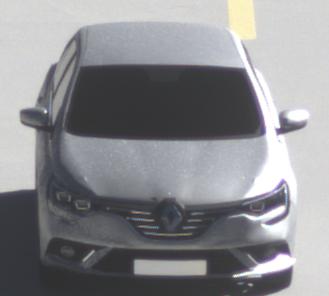
Make: Renault
Model: Mégane ENERGY TCe 100
Detailed model: Mégane (IV)
Model produced from: 2016/03
Model produced until: 2018/08
Doors: 5
Color: white
Road condition: dry road
Daytime: morning or afternoon
Contrast: high contrast